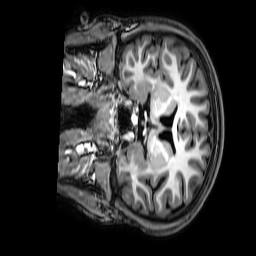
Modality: T1w
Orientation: coronal
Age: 14
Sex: male
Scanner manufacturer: philips
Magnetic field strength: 3 T
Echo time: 0.0038 s